Chest X-ray. View position: PA
Patient age: 71
Patient sex: F
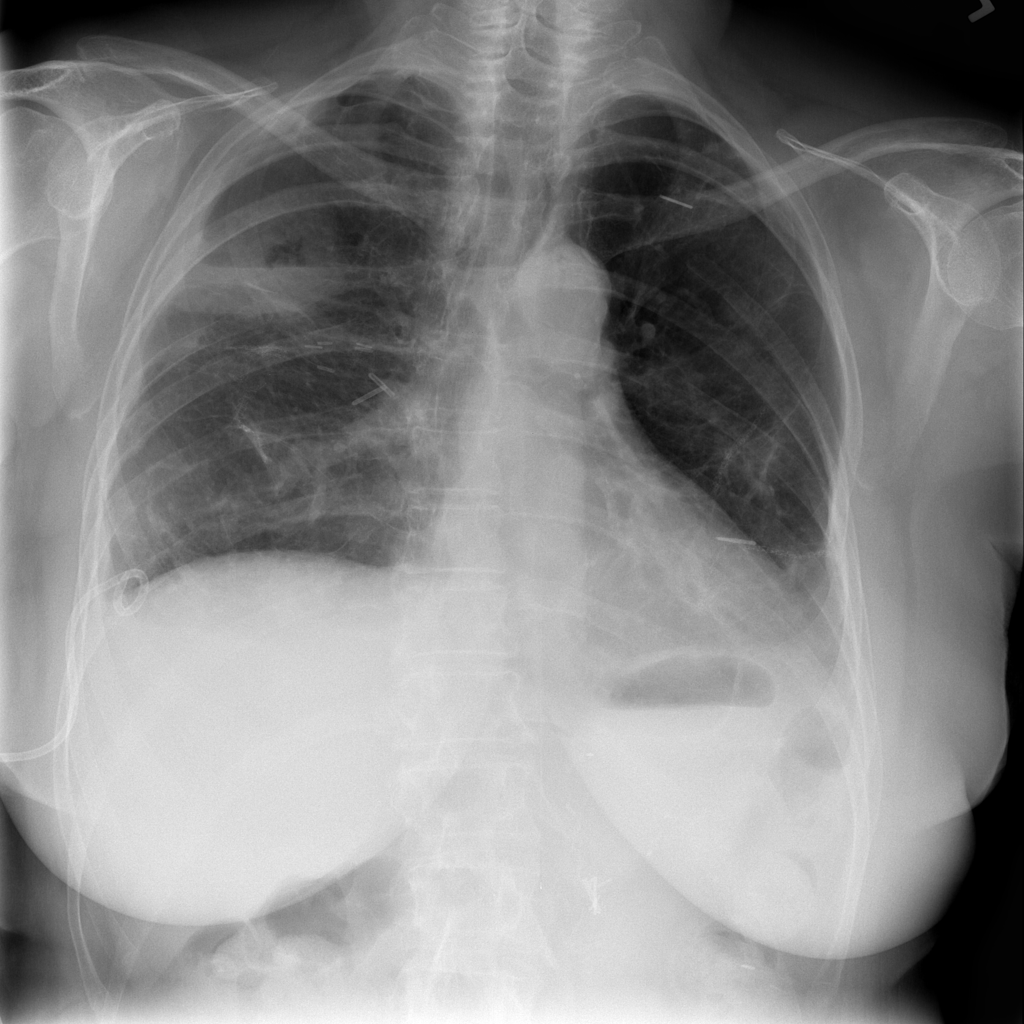
Finding: Pneumothorax